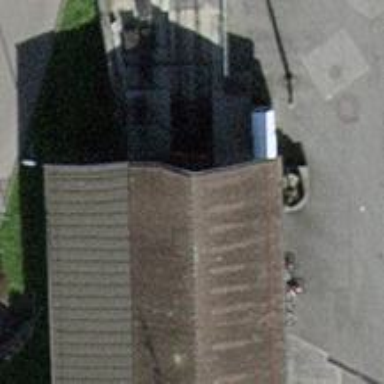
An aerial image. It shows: Funicular railway.